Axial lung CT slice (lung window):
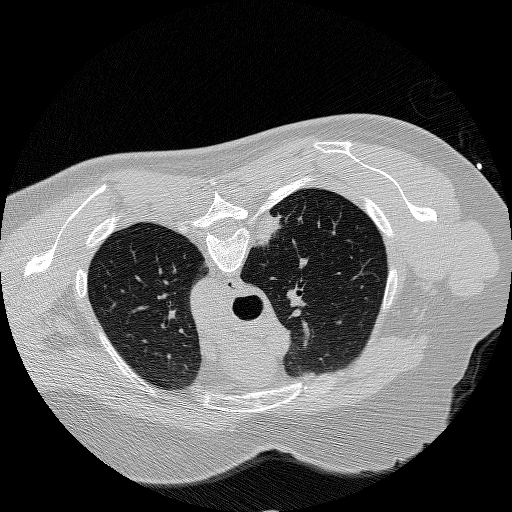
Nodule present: yes
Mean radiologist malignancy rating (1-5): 5